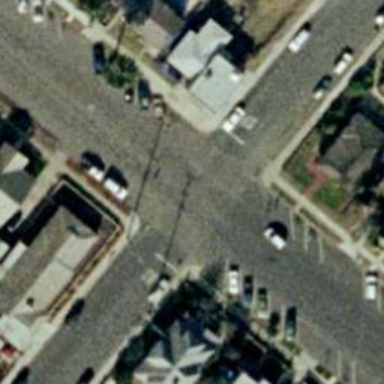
An intersection with some cars parked at the roadside .